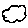
Label: cloud